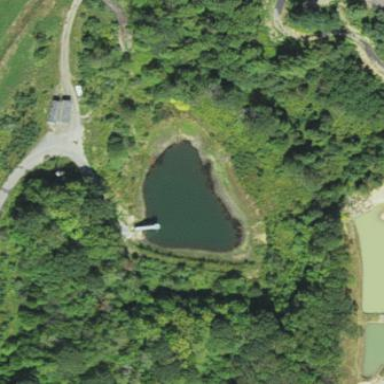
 which is man-made and also classified as tailings pond."